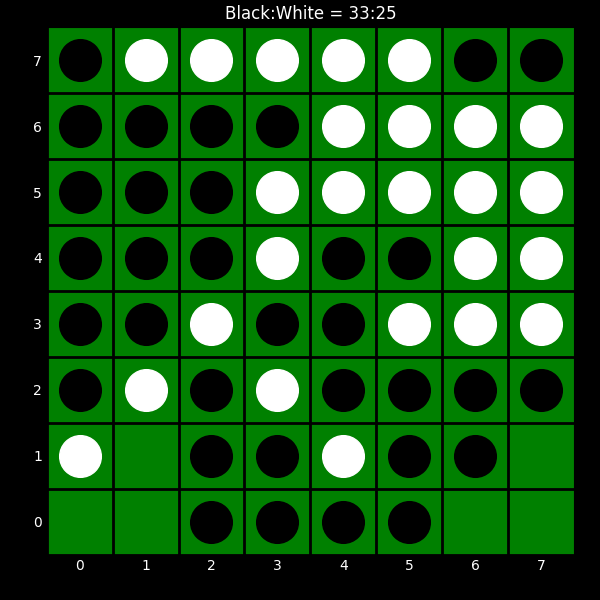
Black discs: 33
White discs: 25